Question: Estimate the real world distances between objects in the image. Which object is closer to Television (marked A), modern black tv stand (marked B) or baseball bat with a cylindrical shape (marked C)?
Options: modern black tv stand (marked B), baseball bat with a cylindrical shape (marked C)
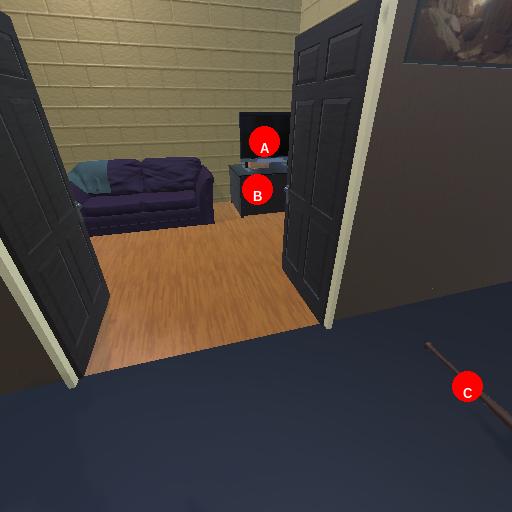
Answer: modern black tv stand (marked B)